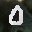
Label: 0